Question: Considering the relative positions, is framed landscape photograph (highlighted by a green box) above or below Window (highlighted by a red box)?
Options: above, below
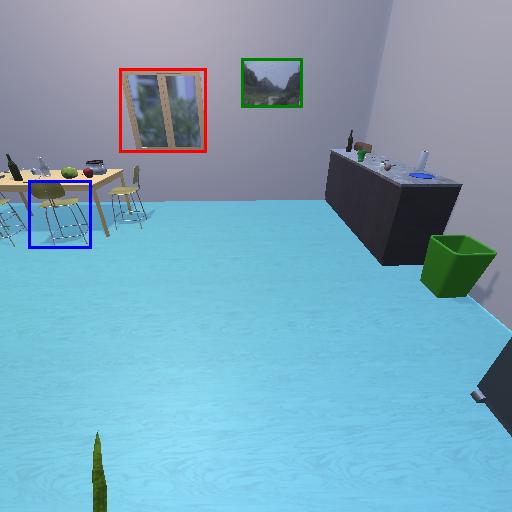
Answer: above